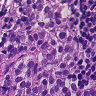
Metastatic tissue present: yes